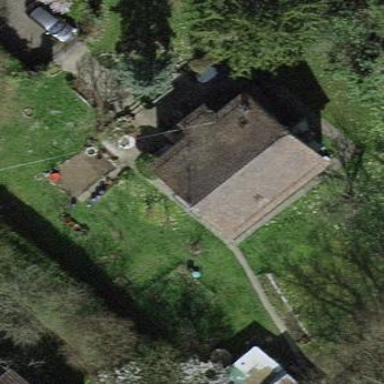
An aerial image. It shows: Garden surrounded by fence.